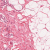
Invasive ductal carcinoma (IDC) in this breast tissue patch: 0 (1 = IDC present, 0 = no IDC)